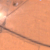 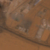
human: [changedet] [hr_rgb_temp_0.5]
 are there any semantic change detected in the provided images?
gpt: The area above the road was urbanized.